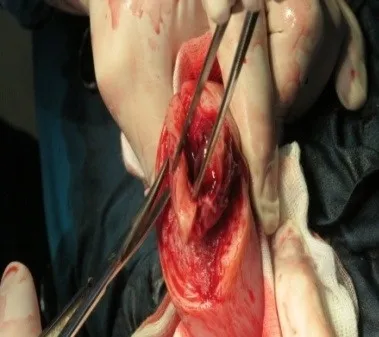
Elimination of the placental villi.
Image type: medical_photograph (other_medical_photograph)